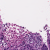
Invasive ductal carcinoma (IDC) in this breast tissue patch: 1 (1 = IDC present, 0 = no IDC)